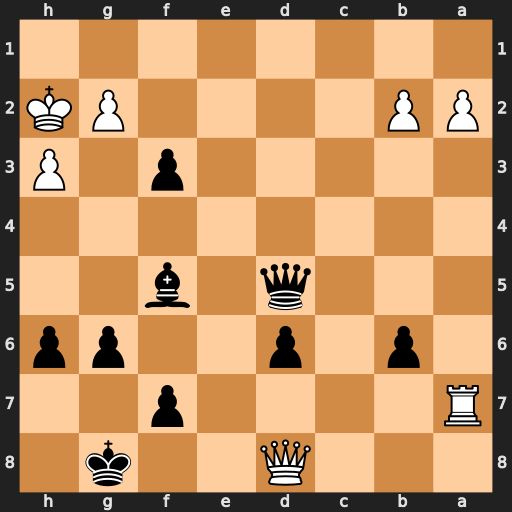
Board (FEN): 3Q2k1/R4p2/1p1p2pp/3q1b2/8/5p1P/PP4PK/8
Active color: b
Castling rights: -
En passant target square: -
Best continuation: Kg7 gxf3 Qxf3